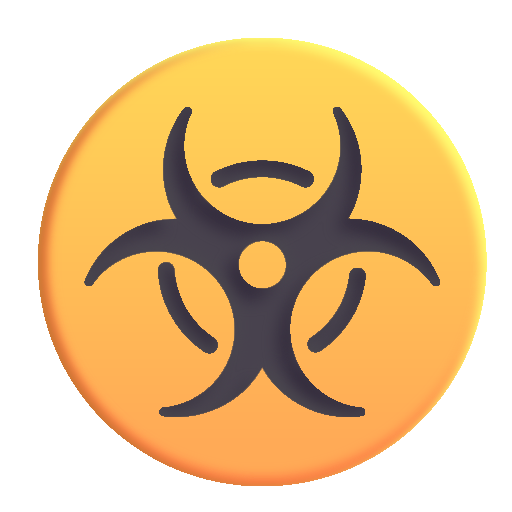
biohazard color